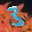
Label: 3